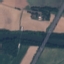
Land use / land cover class: Highway